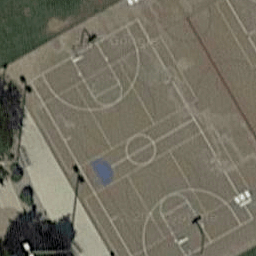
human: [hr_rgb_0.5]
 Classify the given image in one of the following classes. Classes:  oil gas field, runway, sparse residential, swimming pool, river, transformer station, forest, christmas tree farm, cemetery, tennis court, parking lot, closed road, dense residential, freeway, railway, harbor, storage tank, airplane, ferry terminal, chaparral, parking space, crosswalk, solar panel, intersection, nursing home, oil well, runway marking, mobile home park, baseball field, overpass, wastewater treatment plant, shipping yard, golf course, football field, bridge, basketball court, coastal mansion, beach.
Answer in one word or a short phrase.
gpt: basketball court